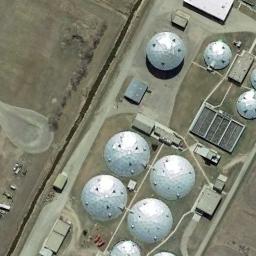
Label: storage tanks